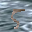
Label: 5